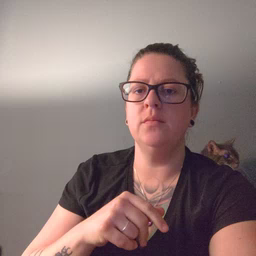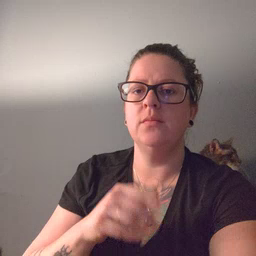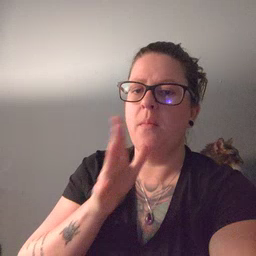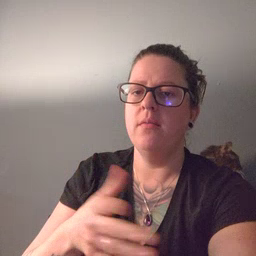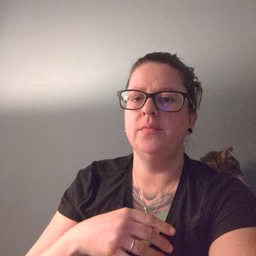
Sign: grandma